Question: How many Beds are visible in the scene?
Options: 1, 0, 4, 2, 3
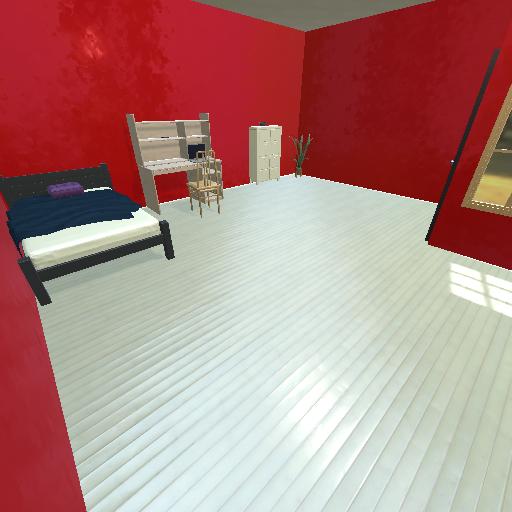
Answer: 1